Question: I try this xpath
'''
.//div[@class='owl-wrapper']
'''
on this webiste
<URL>
but i got empty result, though i can see it in the Google F12 developer tool.
you may think that this is a javascript call, but it is not because, i am using scrapy and i can 'view' the response like this:
'''
scrapy shell ("website")
view(response)
'''
and that class is there.
help please
Screenshot from my Chrome for the page that comes using view(response)

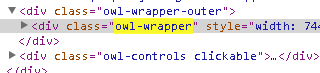
Answer: The problem is: search results which include the 'div' element with 'owl-wrapper' class are .
You need to simulate this request in your code, example using 'requests':
'''
import requests
with requests.Session() as session:
session.get('http://www.justproperty.com/search/uae/apartments/filter__cid/0/sort/score__desc/per_page/20/page/1')
params = {
'url': 'filter__cid/0/sort/score__desc/per_page/20/page/1',
'ajax': 'true'
}
response = session.get('http://www.justproperty.com/search/featured-properties/', params=params)
results = response.json()
for result in results:
print result['description']
'''
Prints:
'''
2 bedroom unit on high floor. Full Fountain View,It comes with different amenities, facilities and hotel services. It is located in a prime location, The Address Hotel Lake Downtown. This property is...
Large Upgraded 1 Bedroom For Sale In Index Tower DIFC With DIFC ViewSize: 840 square feet - 78 square metersBedroom: 1 Bathroom: 1 plus guest washroomKitchen: Fully Equipped modern style kitchen with...
Spacious and nice 1-bedroom apartment for
...
'''
---
Example 'Scrapy' spider based on the provided above solution:
'''
import json
import scrapy
class JustPropertySpider(scrapy.Spider):
name = "justproperty"
allowed_domains = ["justproperty.com"]
start_urls = [
"http://www.justproperty.com/search/uae/apartments/filter__cid/0/sort/score__desc/per_page/20/page/1"
]
def parse(self, response):
yield scrapy.Request('http://www.justproperty.com/search/featured-properties/?url=filter__cid/0/sort/score__desc/per_page/20/page/1&ajax=true',
callback=self.parse_results,
headers={'X-Requested-With': 'XMLHttpRequest'})
def parse_results(self, response):
results = json.loads(response.body)
for result in results:
print result['description']
'''